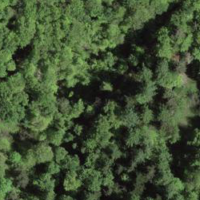
EUNIS habitat code: 41
Species observed at this site:
Cardamine heptaphylla